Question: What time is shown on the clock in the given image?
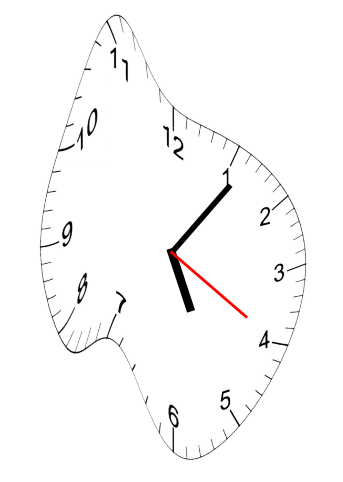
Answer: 05:06:20